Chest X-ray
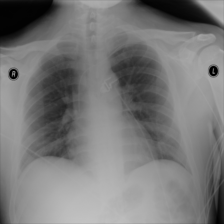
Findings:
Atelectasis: negative
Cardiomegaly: negative
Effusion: negative
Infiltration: negative
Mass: negative
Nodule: negative
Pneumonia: negative
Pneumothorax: negative
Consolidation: negative
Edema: negative
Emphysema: negative
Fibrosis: negative
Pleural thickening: negative
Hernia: negative